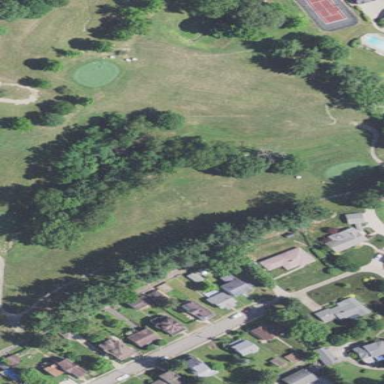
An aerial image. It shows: Grassy area designated as golf fairway.